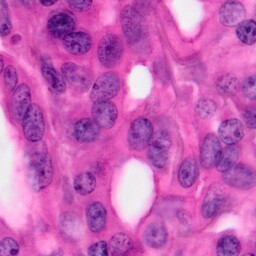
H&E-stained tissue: Pancreatic